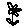
Label: flower